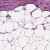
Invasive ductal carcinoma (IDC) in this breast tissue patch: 1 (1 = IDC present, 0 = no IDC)